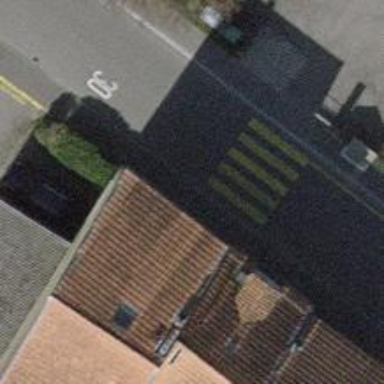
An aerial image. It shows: Footway crossing with marked asphalt surface.